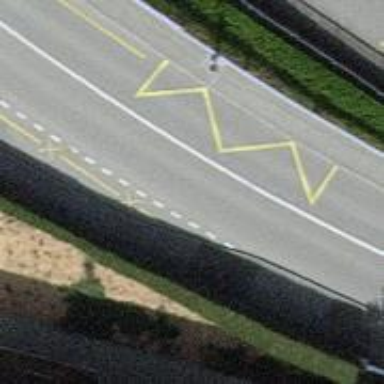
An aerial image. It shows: Bus stop equipped with public transport stop position.